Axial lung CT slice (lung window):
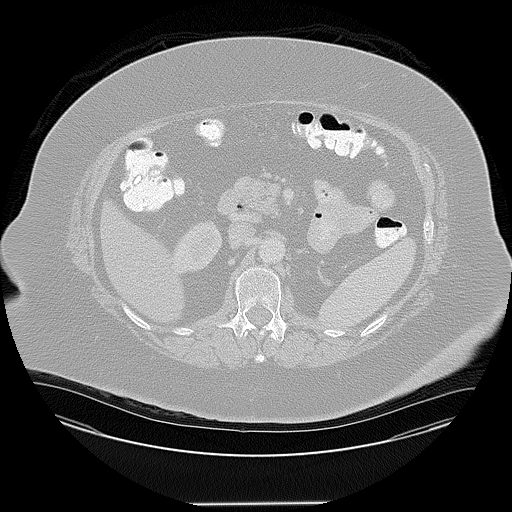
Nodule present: no